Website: lowes
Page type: receipt
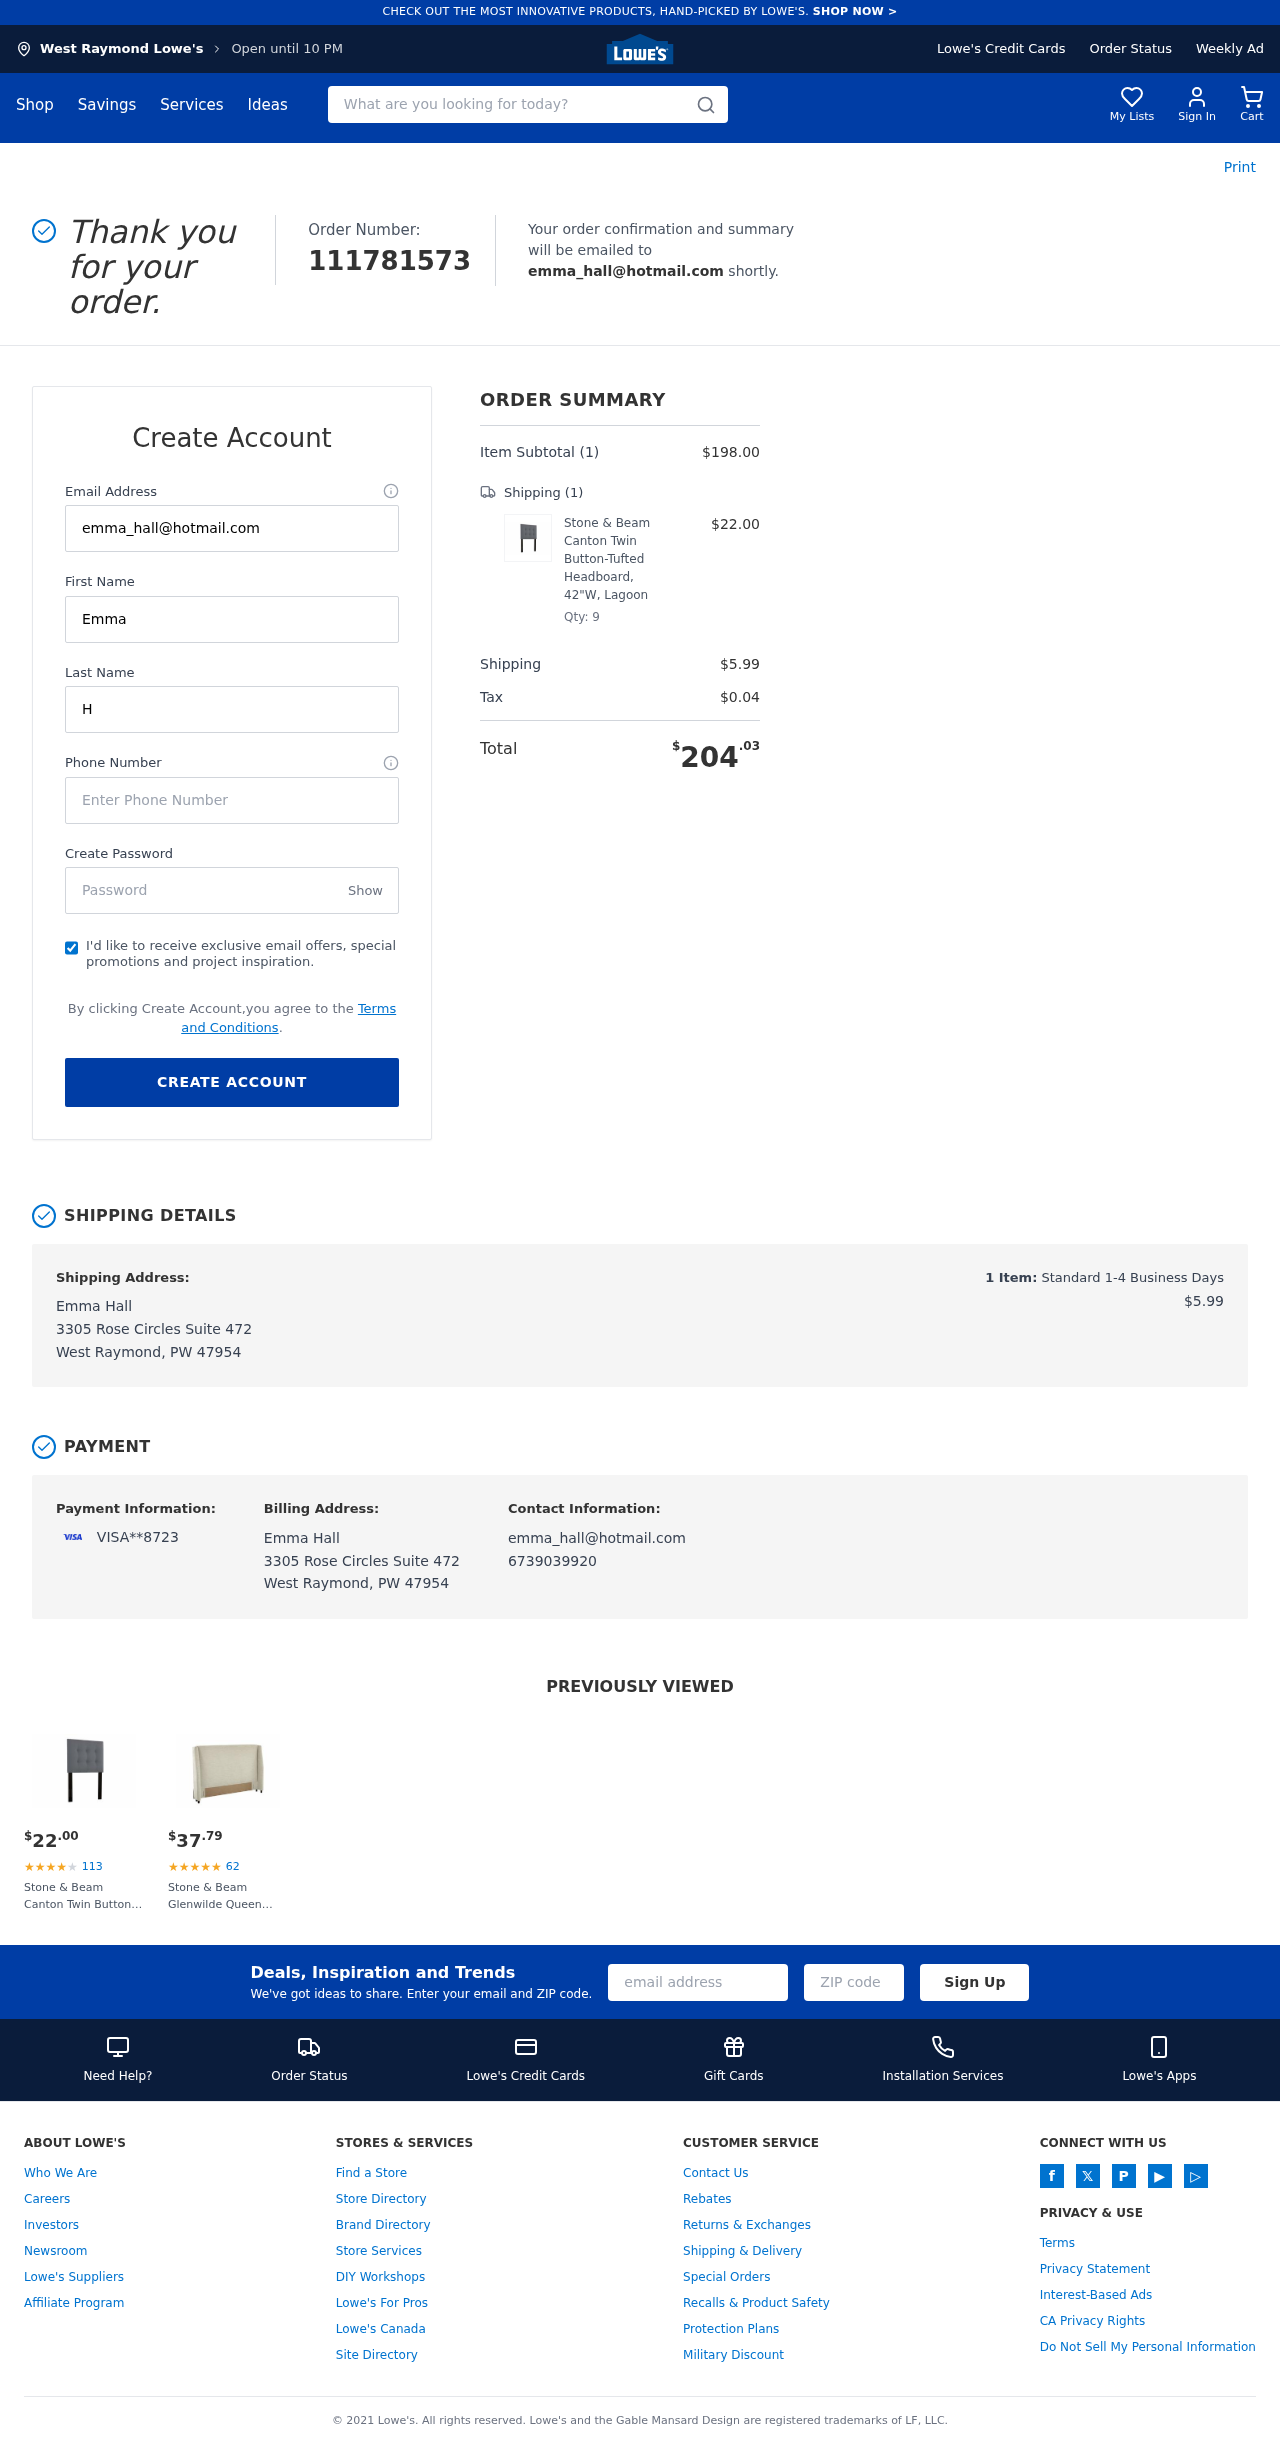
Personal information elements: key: PII_CARD_LAST4
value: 8723
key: PII_CARD_TYPE
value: VISA
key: PII_CITY
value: West Raymond
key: PII_EMAIL
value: emma_hall@hotmail.com
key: PII_FULLNAME
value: Emma Hall
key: PII_PHONE
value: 6739039920
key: PII_STREET
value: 3305 Rose Circles Suite 472
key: PII_FIRSTNAME
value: Emma
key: PII_LASTNAME
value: Hall
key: PII_CITY_STATE_ZIP
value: West Raymond, PW 47954
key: PII_FULLNAME2
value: Emma Hall
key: PII_FULLNAME3
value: Emma Hall
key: PII_FIRSTNAME2
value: Emma
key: PII_FIRSTNAME3
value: Emma
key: PII_LASTNAME2
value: Hall
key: PII_LASTNAME3
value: Hall
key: PII_FIRSTNAME_DERIVED
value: Emma
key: PII_LASTNAME_DERIVED
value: Hall
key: PII_FULLNAME_DERIVED
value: Emma Hall
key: PII_NAME_FULL_DERIVED
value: Emma Hall
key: PII_STREET2
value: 3305 Rose Circles Suite 472
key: PII_CITY_STATE_ZIP2
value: West Raymond, PW 47954
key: PII_EMAIL2
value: emma_hall@hotmail.com
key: PII_EMAIL3
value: emma_hall@hotmail.com
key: PII_PHONE_LINE
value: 9920
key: PII_PHONE_SUFFIX
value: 9920
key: PII_PHONE2
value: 6739039920
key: PII_PHONE3
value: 6739039920
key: PII_PHONE_NUMERIC
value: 6739039920
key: PII_PHONE_LINE_NUMERIC
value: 9920
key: PII_PHONE_SUFFIX_NUMERIC
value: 9920
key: PII_PHONE2_NUMERIC
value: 6739039920
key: PII_PHONE3_NUMERIC
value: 6739039920
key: PII_PHONE_DIGITS
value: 6739039920
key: PII_PHONE_LAST4
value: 9920
Product elements: key: PRODUCT1_NAME
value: Stone & Beam Canton Twin Button-Tufted Headboard, 42"W, Lagoon
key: PRODUCT1_PRICE
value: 22
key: PRODUCT1_QUANTITY
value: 9
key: PRODUCT2_NAME
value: Stone & Beam Glenwilde Queen Headboard, 75"W, Pearl
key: PRODUCT2_NUM_RATINGS
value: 62
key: PRODUCT2_PRICE
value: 37.79
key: PRODUCT1_PRICE2
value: $22.00
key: PRODUCT1_RATING2
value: ★
★
★
★
★
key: PRODUCT1_NUM_RATINGS2
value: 113
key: PRODUCT1_NAME2
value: Stone & Beam Canton Twin Button-Tufted Headboard, 42"W, Lagoon
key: PRODUCT2_RATING
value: ★
★
★
★
★
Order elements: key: ORDER_ID
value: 111781573
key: ORDER_NUM_ITEMS
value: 1
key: ORDER_SUBTOTAL
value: $198.00
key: ORDER_NUM_ITEMS2
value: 1
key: ORDER_SHIPPING_COST
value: $5.99
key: ORDER_TAX
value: $0.04
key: ORDER_TOTAL
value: $204.03
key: ORDER_NUM_ITEMS3
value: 1
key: ORDER_SHIPPING_COST2
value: $5.99
Search elements: key: HEADER_SEARCH
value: What are you looking for today?